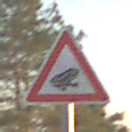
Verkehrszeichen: AmphibienwanderungLinks
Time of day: SunriseSunset
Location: Outdoor (Nature)
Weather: PartlyCloudy
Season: NotSpecified
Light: Natural